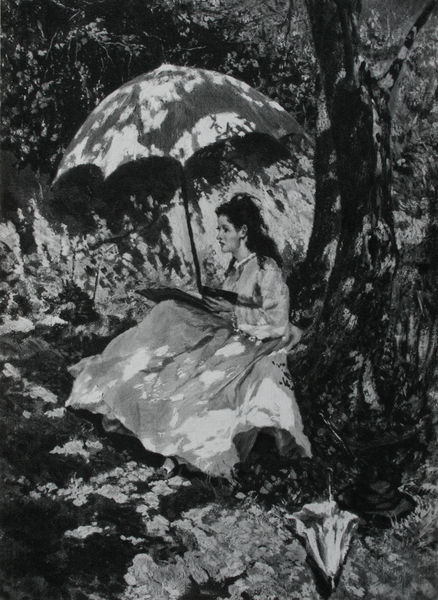
Titel: Malerin im Sonnenschein
Künstler: Frank Buchser
Standort: Solothurn
Institution: Kunstmuseum
Schlagwörter: baum, blau, blätter, dunkel, fuß, gemälde, hand, kopf, laub, mann, schatten, weiß, baumstämme, bäume, impressionismus, landschaft, mädchen, sand, sitzen, äste, blume, blumen, frankreich, frau, grau, haar, hell, hut, kleid, kreide, licht, mund, nacht, nase, ohr, profil, schwarz, zeichnung, blick, dame, park, regenschirm, schirm, sonnenschirm, wiese, malerei, rock, jung, wand, arm, augen, bluse, falten, gesicht, kragen, lang, ärmel, bild, bildnis, hals, portrait, porträt, baumstamm, erde, natur, stamm, busch, einsam, gebüsch, sonne, sträucher, boden, figur, gewand, haare, sitzend, blatt, pflanze, pflanzen, locken, schön, wald, garten, sommer, bücher, liebe, papier, ruhe, beobachten, mittag, hang, sonnenlicht, mauer, herbst, stämme, wetter, monet, lesen, ornamente, sitzt, maler, malerin, allein, wange, warten, geschlossen, frühling, impression, waldrand, foto, fotografie, buch, kohle, pleinair, moos, draußen, lichtung, schwarz-weiss, schirme, künstlerin, malen, heft, kasten, photo, flecken, selbstportrait, hubi, zeichnen, schreiben, lichtflecken, rinde, hain, lichtflecke, lichtspiele, lesend, geöffnet, esche, alleine, kraut, block, lesende, stam, wals, unter, sonnenschirme, halbschatten, malende, freunde, sonnnenschirm, refelxe, freiluft, hare, liest, zeichnende, baumschatten, pleine air, parasol, sonnenschi, frauprofil, hauin, frphling, nie wiem